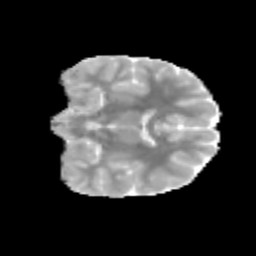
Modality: MD
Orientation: coronal
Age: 10
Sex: male
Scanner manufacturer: siemens
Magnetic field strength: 3 T
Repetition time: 3.8 s
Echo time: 0.07 s